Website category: sports
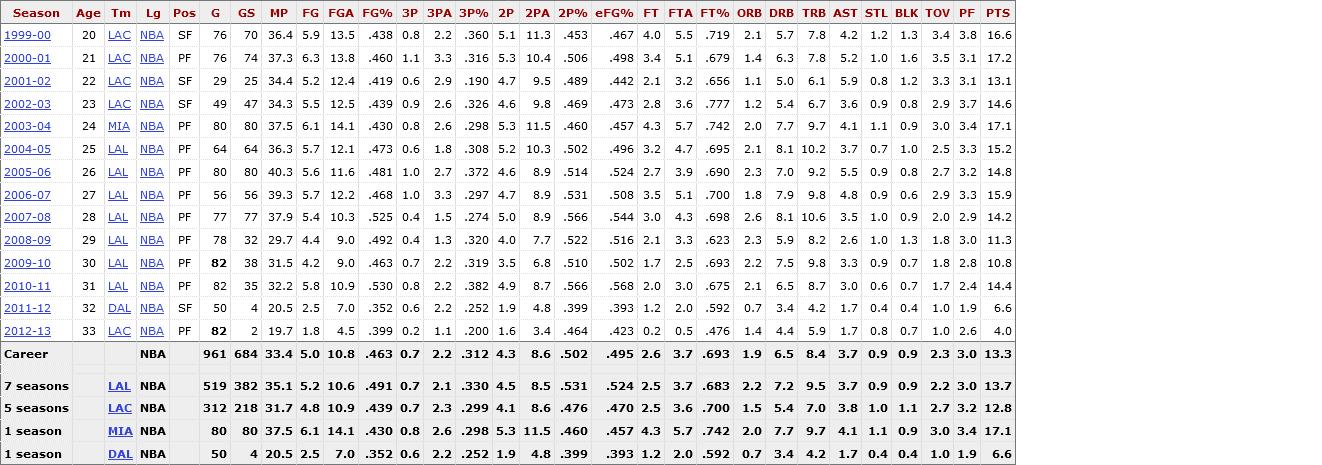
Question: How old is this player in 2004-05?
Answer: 25

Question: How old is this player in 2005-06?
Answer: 26

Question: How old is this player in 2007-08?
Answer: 28

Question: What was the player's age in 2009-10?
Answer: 30

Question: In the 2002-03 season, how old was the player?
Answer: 23

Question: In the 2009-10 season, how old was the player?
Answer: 30

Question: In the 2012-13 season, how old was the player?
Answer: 33

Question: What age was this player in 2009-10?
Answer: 30

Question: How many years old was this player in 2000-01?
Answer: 21

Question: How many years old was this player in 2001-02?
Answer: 22

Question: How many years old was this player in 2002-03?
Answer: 23

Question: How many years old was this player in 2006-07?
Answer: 27

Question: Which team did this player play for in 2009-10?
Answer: LAL

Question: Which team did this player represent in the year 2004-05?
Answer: LAL

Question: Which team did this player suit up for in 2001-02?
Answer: LAC

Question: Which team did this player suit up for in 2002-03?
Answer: LAC

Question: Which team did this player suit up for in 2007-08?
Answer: LAL

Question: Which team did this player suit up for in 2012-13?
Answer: LAC

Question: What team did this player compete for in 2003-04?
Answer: MIA

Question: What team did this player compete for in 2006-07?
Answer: LAL

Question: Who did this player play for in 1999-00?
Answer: LAC

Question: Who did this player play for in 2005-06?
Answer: LAL

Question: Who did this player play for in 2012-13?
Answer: LAC

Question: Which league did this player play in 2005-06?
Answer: NBA

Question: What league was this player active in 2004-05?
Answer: NBA

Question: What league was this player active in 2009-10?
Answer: NBA

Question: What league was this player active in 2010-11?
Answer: NBA

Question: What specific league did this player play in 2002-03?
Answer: NBA

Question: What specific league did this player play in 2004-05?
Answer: NBA

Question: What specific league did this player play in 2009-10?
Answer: NBA

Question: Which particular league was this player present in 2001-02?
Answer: NBA

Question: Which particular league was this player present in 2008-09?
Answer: NBA

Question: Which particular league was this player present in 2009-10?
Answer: NBA

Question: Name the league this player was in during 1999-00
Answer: NBA

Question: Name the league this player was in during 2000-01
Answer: NBA

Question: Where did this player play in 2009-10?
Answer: NBA

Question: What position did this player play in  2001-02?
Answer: SF

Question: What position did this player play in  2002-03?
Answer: SF

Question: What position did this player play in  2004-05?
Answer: PF

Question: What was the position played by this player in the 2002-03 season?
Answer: SF

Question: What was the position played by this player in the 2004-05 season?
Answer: PF

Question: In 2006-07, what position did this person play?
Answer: PF

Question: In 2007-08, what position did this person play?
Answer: PF

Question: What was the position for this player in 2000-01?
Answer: PF

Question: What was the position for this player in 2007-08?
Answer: PF

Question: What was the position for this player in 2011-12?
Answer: SF

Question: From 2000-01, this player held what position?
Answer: PF

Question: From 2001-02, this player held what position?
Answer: SF

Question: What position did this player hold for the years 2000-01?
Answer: PF

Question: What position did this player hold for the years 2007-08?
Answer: PF

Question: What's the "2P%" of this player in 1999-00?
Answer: .453

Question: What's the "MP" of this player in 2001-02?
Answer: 34.4

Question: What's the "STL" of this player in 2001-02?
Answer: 0.8

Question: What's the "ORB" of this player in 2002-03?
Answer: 1.2

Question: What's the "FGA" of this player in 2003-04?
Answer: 14.1

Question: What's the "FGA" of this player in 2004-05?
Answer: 12.1

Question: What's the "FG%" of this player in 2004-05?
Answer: .473

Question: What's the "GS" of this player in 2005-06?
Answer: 80

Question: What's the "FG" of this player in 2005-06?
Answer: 5.6

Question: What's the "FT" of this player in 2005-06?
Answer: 2.7

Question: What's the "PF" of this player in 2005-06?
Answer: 3.2

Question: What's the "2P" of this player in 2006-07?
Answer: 4.7

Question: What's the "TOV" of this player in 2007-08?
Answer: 2.0

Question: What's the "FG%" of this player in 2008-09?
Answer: .492